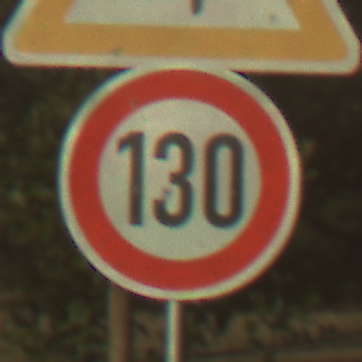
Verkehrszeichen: Geschwindigkeit130
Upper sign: FlugbetriebLinks
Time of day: SunriseSunset
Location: Outdoor (Nature)
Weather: Clear
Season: NotSpecified
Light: Natural